Question: I've a app called 'drumtime' installed on Windows 8. It's tile is being changed/updated on every about 10 seconds. This couldn't be done with Background tasks I guess because a background task needs 15 minutes to be executed. But even if the app is not running, it's tile is still being updated.

So, how can I update an app's tile on every 10 seconds even when the app itself is not running?
I appreciate any help.
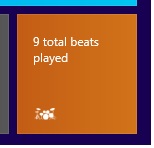
Answer: I downloaded Drumtime to check this out, and it is using a peek animation on its live tile. Check out the <URL> with details.